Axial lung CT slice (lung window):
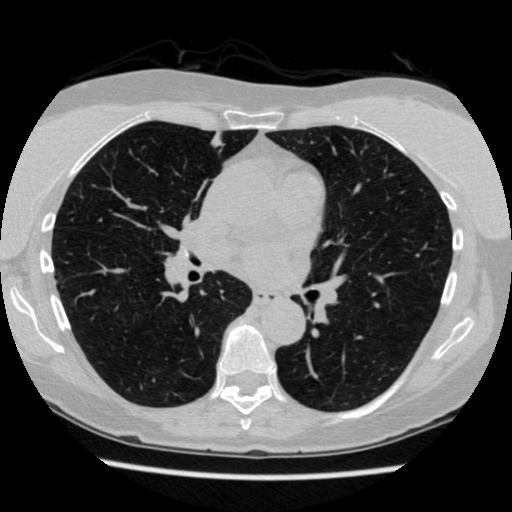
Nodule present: no